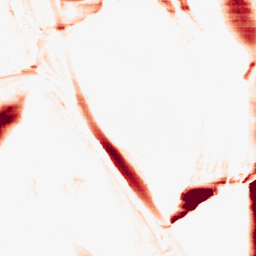
Category: morphological
Decomposition family: morphological_ellipse
Decomposition parameters: operation: opening
width: 5
height: 50
Upsampling method: sinc_blackman
Upsampling parameters: scale: 2
kernel_size: 4
Upsampling scale: 2